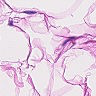
Metastatic tissue present: no